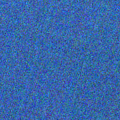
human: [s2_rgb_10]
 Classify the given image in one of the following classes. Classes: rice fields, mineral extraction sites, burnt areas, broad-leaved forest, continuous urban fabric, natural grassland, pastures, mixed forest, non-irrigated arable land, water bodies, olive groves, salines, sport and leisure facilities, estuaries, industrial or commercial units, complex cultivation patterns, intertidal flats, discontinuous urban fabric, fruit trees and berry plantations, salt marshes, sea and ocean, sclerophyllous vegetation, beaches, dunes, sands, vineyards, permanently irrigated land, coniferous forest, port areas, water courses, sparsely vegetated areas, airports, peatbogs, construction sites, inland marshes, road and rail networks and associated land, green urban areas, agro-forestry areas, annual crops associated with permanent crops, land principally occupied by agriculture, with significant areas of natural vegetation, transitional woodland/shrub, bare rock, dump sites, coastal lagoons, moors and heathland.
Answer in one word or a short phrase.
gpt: water bodies